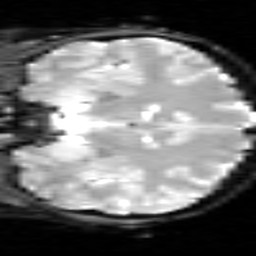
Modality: inplaneT2
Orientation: coronal
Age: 21
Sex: female